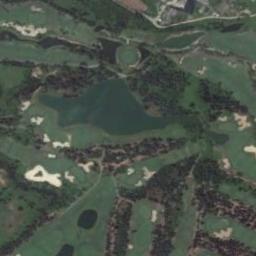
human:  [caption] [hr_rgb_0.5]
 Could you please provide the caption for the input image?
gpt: On the large turf of the golf course On the large green turf of the golf course there are several bunkers and lakes and several paths and many trees and buildings .

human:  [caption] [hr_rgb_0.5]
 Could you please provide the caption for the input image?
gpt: There are many trees near the golf course .

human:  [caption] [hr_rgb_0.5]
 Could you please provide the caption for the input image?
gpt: There are about a dozen bunkers on this lawn .

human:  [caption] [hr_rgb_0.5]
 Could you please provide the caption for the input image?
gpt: The golf course has some lakes, Fairways, Roads, Barrier trees and sandpits and some barrier trees are on both sides of the fairways .

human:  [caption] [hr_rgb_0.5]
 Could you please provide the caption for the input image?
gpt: There are some lakes and bunkers on the golf course .